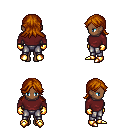
a pixel art fantasy rpg character, female body template, human, dark skin, maroon long-sleeve shirt, metal pants, brunette loose hair, gold gloves, gold boots, four views (front, back, left, right), 2x2 character sprite sheet, small pixel art, hard edges, no anti-aliasing